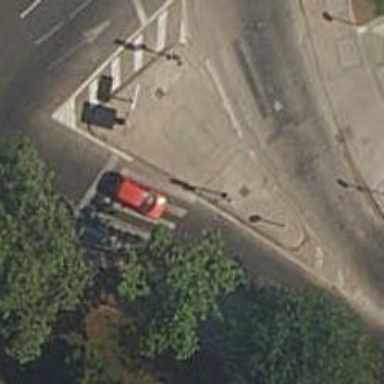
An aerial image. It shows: Traffic signals at road crossing.